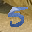
Label: 5